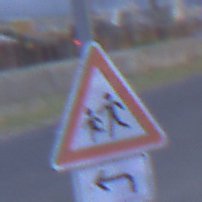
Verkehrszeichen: KinderRechts
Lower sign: RichtungsangabeDurchPfeile2
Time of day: SunriseSunset
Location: Outdoor (Urban)
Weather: Overcast
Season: NotSpecified
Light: Natural